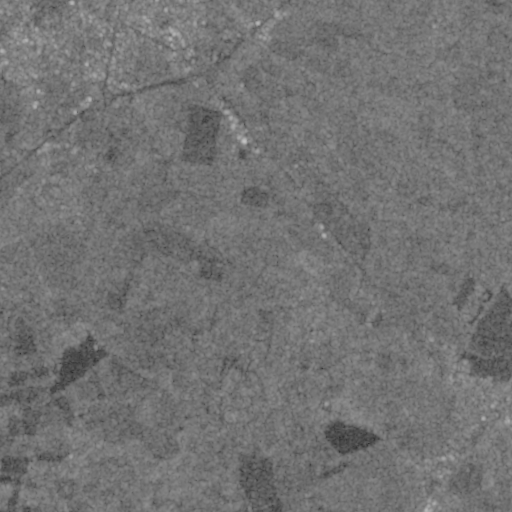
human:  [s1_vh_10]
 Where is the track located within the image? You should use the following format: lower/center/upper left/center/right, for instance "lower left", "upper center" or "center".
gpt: The track is located in the upper left of the image.
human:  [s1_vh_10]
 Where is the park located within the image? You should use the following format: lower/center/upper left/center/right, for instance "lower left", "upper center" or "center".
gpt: There is no park in the image.

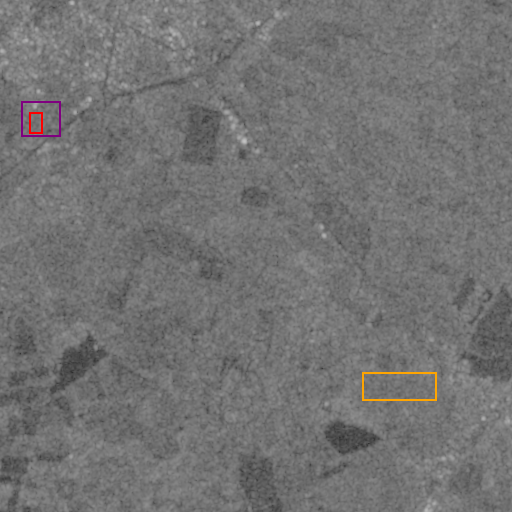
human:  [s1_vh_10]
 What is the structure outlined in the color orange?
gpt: The structure outlined in orange is a crop field.
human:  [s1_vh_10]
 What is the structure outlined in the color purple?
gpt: The structure outlined in purple is a park.
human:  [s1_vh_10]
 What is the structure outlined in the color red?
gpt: The structure outlined in red is a track.
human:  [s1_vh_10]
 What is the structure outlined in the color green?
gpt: There is no green outline.